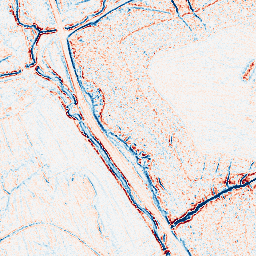
Category: edge_preserving
Decomposition family: bilateral
Decomposition parameters: d: 5
sigma_color: 100
sigma_space: 50
Upsampling method: cubic_mitchell
Upsampling parameters: scale: 2
Upsampling scale: 2